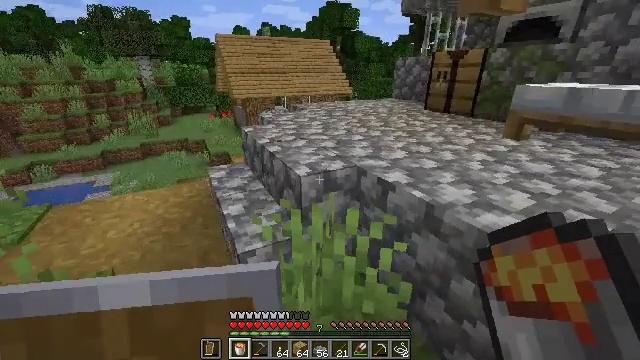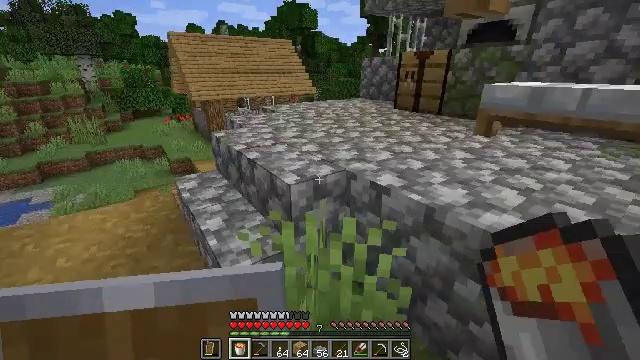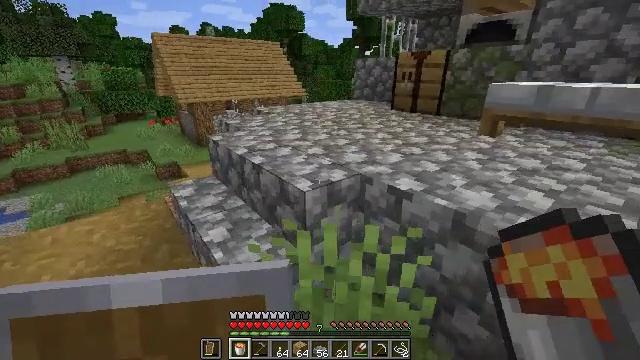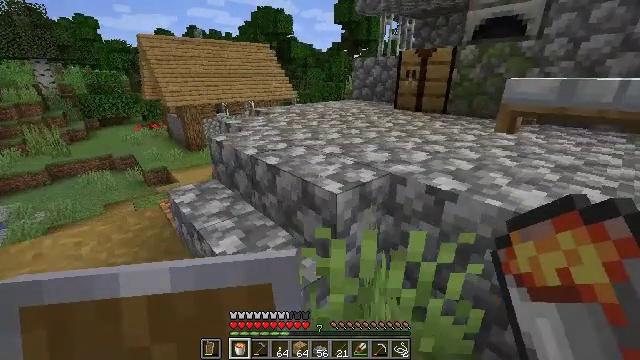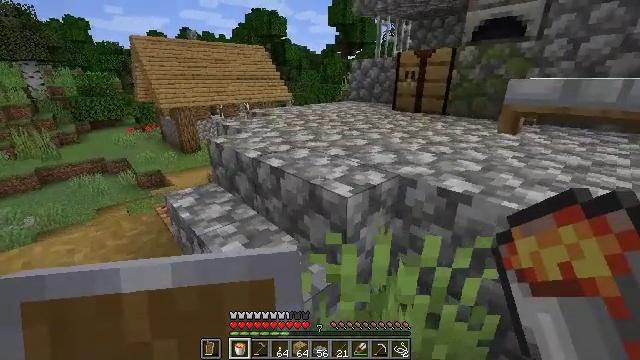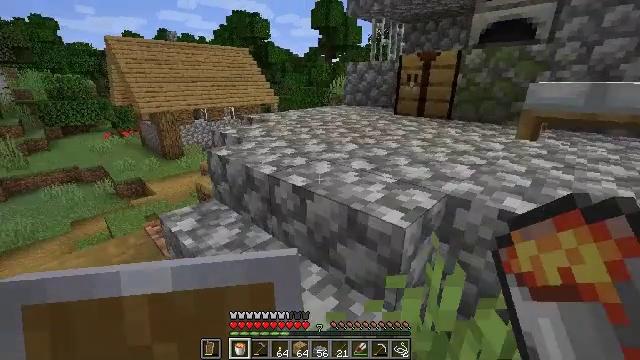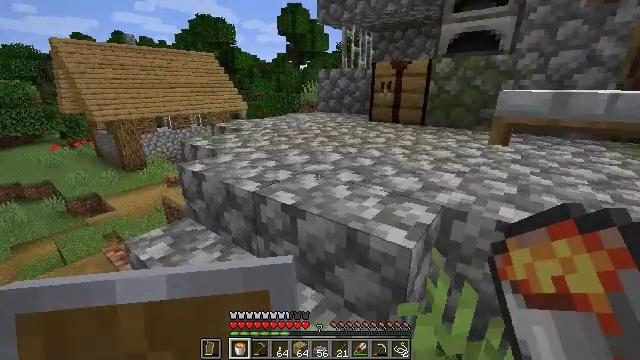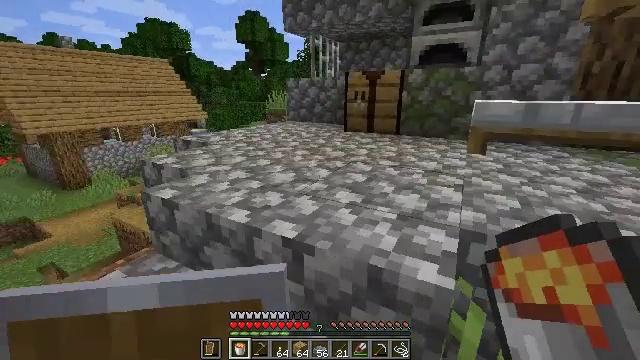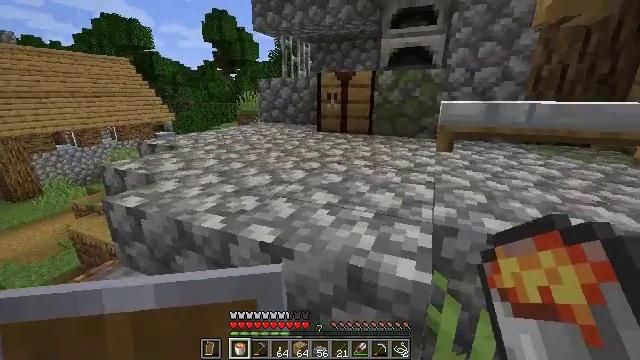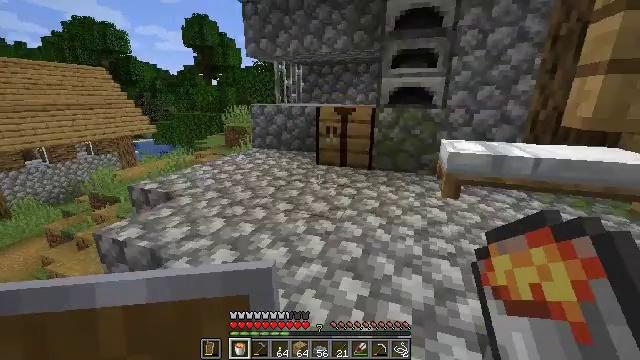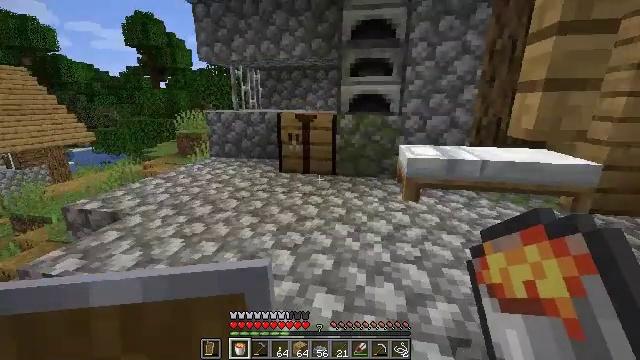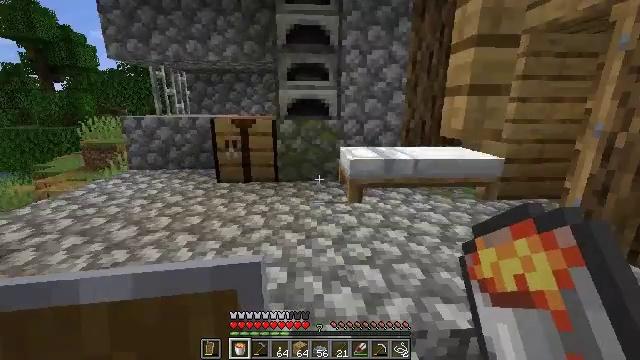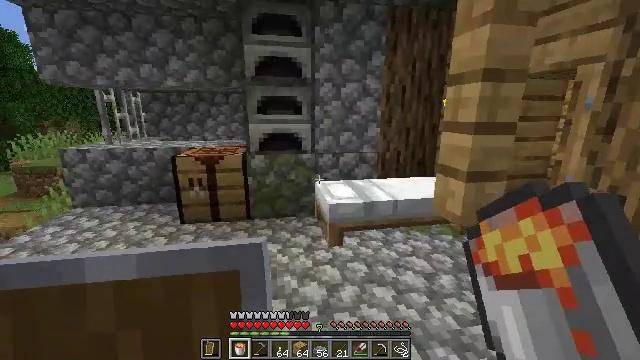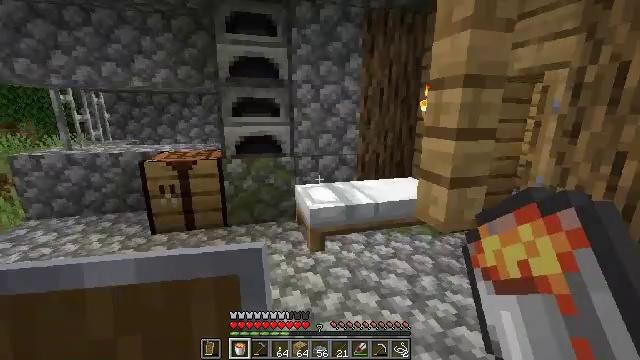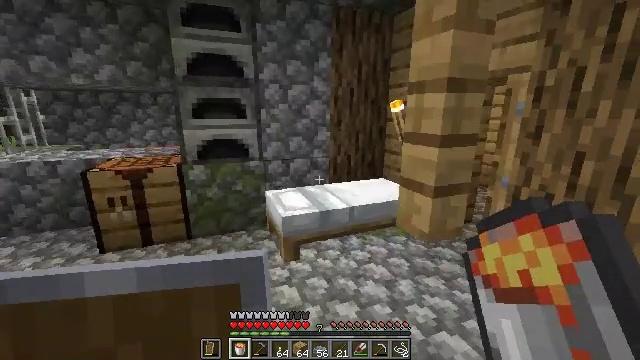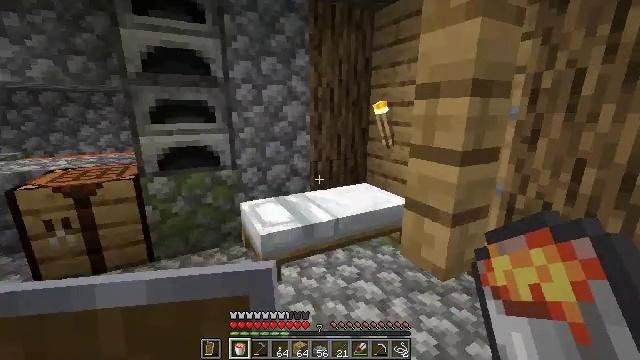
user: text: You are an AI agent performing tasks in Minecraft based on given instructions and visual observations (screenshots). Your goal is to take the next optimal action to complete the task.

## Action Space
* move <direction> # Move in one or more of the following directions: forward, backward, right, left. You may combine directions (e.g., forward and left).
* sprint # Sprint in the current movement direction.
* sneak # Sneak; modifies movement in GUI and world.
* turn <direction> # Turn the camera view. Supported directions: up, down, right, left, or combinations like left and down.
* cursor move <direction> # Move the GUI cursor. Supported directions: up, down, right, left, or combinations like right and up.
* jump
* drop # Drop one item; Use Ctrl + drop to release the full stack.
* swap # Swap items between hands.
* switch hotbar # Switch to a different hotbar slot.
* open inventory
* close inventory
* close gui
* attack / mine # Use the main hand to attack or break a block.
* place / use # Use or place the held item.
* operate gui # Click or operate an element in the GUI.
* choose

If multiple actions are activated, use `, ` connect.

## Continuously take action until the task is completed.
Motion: motion action
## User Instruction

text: Collect the bell.
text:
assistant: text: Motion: move forward and move left, turn right
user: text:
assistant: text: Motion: move forward and move left, turn right
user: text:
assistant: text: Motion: move forward and move left, turn right
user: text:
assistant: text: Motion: move forward and move left, turn right
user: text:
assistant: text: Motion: move forward and move left, turn right
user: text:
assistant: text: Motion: move forward and move left, turn right and up
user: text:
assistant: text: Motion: move forward and move left, turn right and up
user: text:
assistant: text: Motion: move forward and move left, turn right
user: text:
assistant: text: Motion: move forward and move left, turn right
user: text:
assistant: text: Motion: move forward, turn right
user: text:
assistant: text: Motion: move forward, turn right and up
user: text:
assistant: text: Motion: move forward, turn right
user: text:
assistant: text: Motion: move forward, turn right
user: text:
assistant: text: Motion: move forward, turn right
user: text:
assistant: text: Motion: move forward, turn right
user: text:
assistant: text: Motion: move forward, turn right
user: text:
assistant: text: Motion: move forward, turn right
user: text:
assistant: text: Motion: move forward, turn right
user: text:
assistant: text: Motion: move forward, turn right
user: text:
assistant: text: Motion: move forward, turn right
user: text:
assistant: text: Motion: move forward and move left, turn right
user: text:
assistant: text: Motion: move forward and move left
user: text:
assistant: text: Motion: move forward and move left, turn right
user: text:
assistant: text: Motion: move forward and move left, turn right
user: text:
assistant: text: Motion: move forward, turn right and down
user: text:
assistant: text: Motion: move forward, turn right
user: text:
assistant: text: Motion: move forward and move right, turn right
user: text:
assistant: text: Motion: move forward and move right, turn right
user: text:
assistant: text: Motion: move forward and move right
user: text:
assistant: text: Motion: move forward and move right